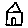
Label: house